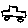
Label: car